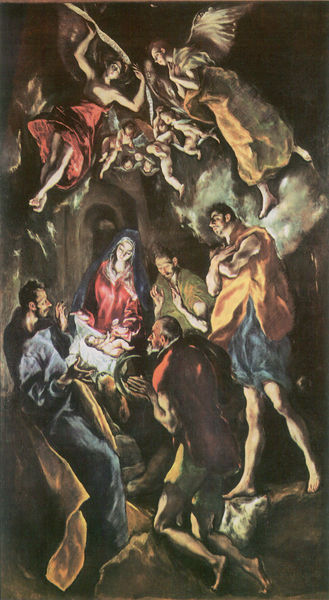
Titel: Die Anbetung der Hirten
Künstler: El Greco
Standort: Madrid
Institution: Museo del Prado
Schlagwörter: blau, dunkel, feder, felsen, feuer, flügel, gemälde, gott, gruppe, hand, haut, himmel, körper, mann, nackt, schatten, umhang, vogel, weiß, wolken, frauen, gelb, menschen, braun, bunt, frau, grau, haar, hell, hintergrund, holz, kleid, kleider, licht, mund, männer, nacht, ohr, orange, raum, schwarz, tür, vordergrund, zimmer, rot, schal, tuch, wolke, haube, leute, feier, gesichter, hose, arm, arme, augen, bibel, federn, gesicht, lang, mensch, stein, steine, hände, innenraum, vögel, kirche, boden, auge, dunkelheit, gewand, gold, haare, kutte, stoff, stoffe, tücher, decke, eltern, gewänder, kind, mutter, personen, vater, person, höhle, lippen, ohren, renaissance, esel, fliegen, engel, putte, putto, beine, spanien, bein, liegen, bogen, hosen, farben, fels, farbe, lila, violett, baby, kissen, könig, münder, stola, freude, tor, bögen, eingang, religion, schweben, barfuß, hauben, beten, altar, kleinkind, pforte, christus, jesus, jesus christus, manierismus, religiös, grotte, stall, ehrfurcht, umhänge, kutten, könige, heilige, trompeten, anbeten, heilig, putten, maria, anbetung, christen, heiland, jesu, hirten, schäfer, stahl, putti, el greco, sakral, christentum, sohn, glieder, altarbild, josef, joseph, ärmchen, geburt, krippe, säugling, wiege, weihnacht, weihnachten, proportionen, schals, länge, heilige familie, jesuskind, proportion, trompete, christ, glied, wunder, caspar, spanier, gott vater, kreisform, bethlehem, heilige drei könige, christi geburt, gewnd, greco, prado, gliedmaßen, christkind, el grco, bodek, chtist, geboren, längen, manirismus, puttos, überzogen, jesud, maria hirten, pontormo, maria beine